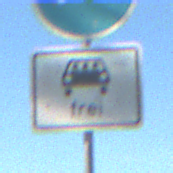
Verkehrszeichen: MehrfachbesetzePersonenkraftwagenFrei
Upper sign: Busssonderstreifen
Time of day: MorningAfternoon
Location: Outdoor (Nature)
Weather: Clear
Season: Autumn
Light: Natural